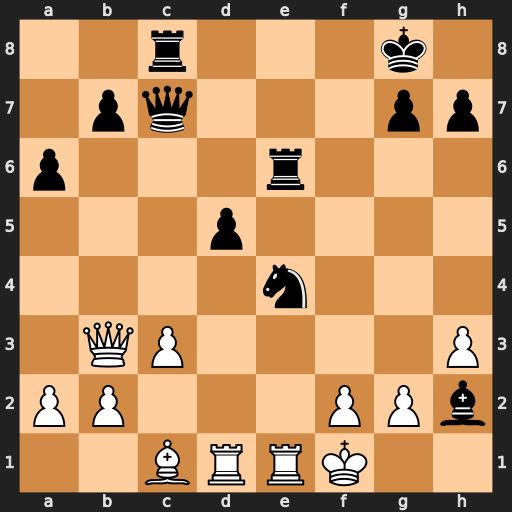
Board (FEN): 2r3k1/1pq3pp/p3r3/3p4/4n3/1QP4P/PP3PPb/2BRRK2
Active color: w
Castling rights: -
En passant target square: -
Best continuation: Rxe4 Rxe4 Qxd5+ Kh8 Qxe4